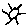
Label: sun